Question:
I am just new to html ,and was deigning this page, I want the image to completely cover the background but rather it is showing something like this (pic given).
What should i change so that I can get a complete view (image covering the back ground completely.)
Here is my code.
Thanks in advance.
.html file
'''
<!DOCTYPE html>
<html lang="en">
<head>
<meta charset="UTF-8">
<meta name="viewport" content="width=device-width, initial-scale=1, maximum-scale=1">
<title>Imperial</title>
<meta name="author" content="">
<meta name="description" content="">
<link href='http://fonts.googleapis.com/css?family=Oswald:400,300,700' rel='stylesheet' type='text/css'>
<!--[if IE 7]><link href="css/font-awesome-ie7.min.css" rel="stylesheet" type="text/css" media="screen" /><![endif]-->
<link rel="stylesheet" href="css/font-awesome.min.css">
<link rel="stylesheet" href="css/framework.css">
<link rel="stylesheet" href="css/style.css">
<link rel="stylesheet" href="css/style1.css">
<!--[if lt IE 9]><script src="http://html5shim.googlecode.com/svn/trunk/html5.js"></script><![endif]-->
<!-- Contact Form CSS files -->
<link type="text/css" href="./js-disclaimer/basic.css" rel="stylesheet" media="screen">
<!-- IE6 "fix" for the close png image -->
<!--[if lt IE 7]>
<link type='text/css' href='js-disclaimer/basic_ie.css' rel='stylesheet' media='screen' />
<![endif]-->
<!-- Load jQuery, SimpleModal and Basic JS files -->
<script type="text/javascript" src="./js-disclaimer/jquery.js"></script>
<script type="text/javascript" src="./js-disclaimer/jquery.simplemodal.js"></script>
<script type="text/javascript" src="./js-disclaimer/basic.js"></script>
</head>
<body id="Body" style="zoom: 1;" class="cover">
<a href="#" class="view-background"><i class="icon-eye-close icon-2x"></i></a>
<div class="wrappers" style="background-image:url(./img/waw.jpg);">
<!-- home -->
<div class="main">
<!---- menu area--->
<div class="menu_area"> <img src="./img/logo.png" alt=""> <br>
<ul>
<li class="current"><a href="index.html">Home</a></li>
<li><a href="worldaboveworld.html" title="world">World above the world</a></li>
<li><a href="spaces.html">Spaces</a></li>
<li><a href="safety.html" title="safety">Safety &amp; Security</a></li>
<!----<li><a href="#" onClick="callPage('plan');" title="plan">Plans</a></li>--->
<li><a href="plan.html">Plans</a></li>
<!----<li><a href="location.html" title="location">Location</a></li>--->
<li><a href="location.html">Location</a></li>
<li><a href="enquiry.html" title="enquiry">Enquiry</a></li>
<li><a href="address.html" title="contact">Contact Us</a></li>
<br>
<br>
<li><a href="aboutsdk.html" title="SD">About SD Corp.</a></li>
<li><a href="img/IE Bro20713 copy.pdf">ebrochure</a></li>
<!--<li><a href="IE Bro20713 copy.pdf" target="_blank">E-Brochure</a></li>-->
</ul>
</div>
<div class="content">
<div id="loader"></div>
<ul class="grid blog one-col">
<li class="enquiry" style="height:600px;">
<div class="enquiry">
<h1 style="text-align:center; margin-left:-40px; font-size:large;"><b>Fill in the spaces below</b></h1>
<form onsubmit="return validation();" action="feedback_action.asp" method="post" name="form">
<table cellspacing="5" cellpadding="0" style="margin:10px;" class="c">
<tbody><tr>
<td colspan="2"><table width="100%" cellspacing="0" cellpadding="0" border="0" class="c">
<tbody><tr>
<td>You Are a :&nbsp;&nbsp;</td>
<td><input type="radio" value="buyer" name="youare">&nbsp; Buyer</td>
<td><input type="radio" value="agent" name="youare">&nbsp; Agent</td>
<td><input type="radio" value="other" name="youare">&nbsp; Other</td>
</tr>
<tr>
<td colspan="4">&nbsp;</td>
</tr>
</tbody></table></td>
</tr>
<tr>
<td><label>Name</label></td>
<td><label>Mobile</label></td>
</tr>
<tr>
<td><input type="text" size="32" name="nameinput" id="userInput" value=""></td>
<td><input type="text" size="30" name="mobileinput" id="Phone" value=""></td>
</tr>
<tr>
<td>Address</td>
<td>Landline</td>
</tr>
<tr>
<td rowspan="3"><textarea name="addressinput" cols="26" rows="4"></textarea></td>
<td><input type="text" name="landlineinput" size="30"></td>
</tr>
<tr>
<td>E-mail</td>
</tr>
<tr>
<td><input type="text" name="emailinput" style="" height="20"></td>
</tr>
<tr>
<td>Country</td>
<td>City</td>
</tr>
<tr>
<td><select name="countryinput">
<option selected="selected" value="">Select Country</option>
<option value="United States">United States</option>
<option value="United Kingdom">United Kingdom</option>
<option value="Afghanistan">Afghanistan</option>
<option value="Albania">Albania</option>
<option value="Algeria">Algeria</option>
<option value="American Samoa">American Samoa</option>
<option value="Andorra">Andorra</option>
<option value="Angola">Angola</option>
<option value="Anguilla">Anguilla</option>
<option value="Antarctica">Antarctica</option>
<option value="Antigua and Barbuda">Antigua and Barbuda</option>
<option value="Argentina">Argentina</option>
<option value="Armenia">Armenia</option>
<option value="Aruba">Aruba</option>
<option value="Australia">Australia</option>
<option value="Austria">Austria</option>
<option value="Azerbaijan">Azerbaijan</option>
<option value="Bahamas">Bahamas</option>
<option value="Bahrain">Bahrain</option>
<option value="Bangladesh">Bangladesh</option>
<option value="Barbados">Barbados</option>
<option value="Belarus">Belarus</option>
<option value="Belgium">Belgium</option>
<option value="Belize">Belize</option>
<option value="Benin">Benin</option>
<option value="Bermuda">Bermuda</option>
<option value="Bhutan">Bhutan</option>
<option value="Bolivia">Bolivia</option>
<option value="Bosnia and Herzegovina">Bosnia Herzegovina</option>
<option value="Botswana">Botswana</option>
<option value="Bouvet Island">Bouvet Island</option>
<option value="Brazil">Brazil</option>
<option value="Brunei Darussalam">Brunei Darussalam</option>
<option value="Bulgaria">Bulgaria</option>
<option value="Burkina Faso">Burkina Faso</option>
<option value="Burundi">Burundi</option>
<option value="Cambodia">Cambodia</option>
<option value="Cameroon">Cameroon</option>
<option value="Canada">Canada</option>
<option value="Cape Verde">Cape Verde</option>
<option value="Cayman Islands">Cayman Islands</option>
<option value="Central African Republic">Central African Republic</option>
<option value="Chad">Chad</option>
<option value="Chile">Chile</option>
<option value="China">China</option>
<option value="Christmas Island">Christmas Island</option>
<option value="Colombia">Colombia</option>
<option value="Comoros">Comoros</option>
<option value="Congo">Congo</option>
<option value="Cook Islands">Cook Islands</option>
<option value="Costa Rica">Costa Rica</option>
<option value="Cote D'ivoire">Cote D'ivoire</option>
<option value="Croatia">Croatia</option>
<option value="Cuba">Cuba</option>
<option value="Cyprus">Cyprus</option>
<option value="Czech Republic">Czech Republic</option>
<option value="Denmark">Denmark</option>
<option value="Djibouti">Djibouti</option>
<option value="Dominica">Dominica</option>
<option value="Dominican Republic">Dominican Republic</option>
<option value="Ecuador">Ecuador</option>
<option value="Egypt">Egypt</option>
<option value="El Salvador">El Salvador</option>
<option value="Equatorial Guinea">Equatorial Guinea</option>
<option value="Eritrea">Eritrea</option>
<option value="Estonia">Estonia</option>
<option value="Ethiopia">Ethiopia</option>
<option value="Falkland Islands (Malvinas)">Falkland Islands (Malvinas)</option>
<option value="Faroe Islands">Faroe Islands</option>
<option value="Fiji">Fiji</option>
<option value="Finland">Finland</option>
<option value="France">France</option>
<option value="French Guiana">French Guiana</option>
<option value="French Polynesia">French Polynesia</option>
<option value="Gabon">Gabon</option>
<option value="Gambia">Gambia</option>
<option value="Georgia">Georgia</option>
<option value="Germany">Germany</option>
<option value="Ghana">Ghana</option>
<option value="Gibraltar">Gibraltar</option>
<option value="Greece">Greece</option>
<option value="Greenland">Greenland</option>
<option value="Grenada">Grenada</option>
<option value="Guadeloupe">Guadeloupe</option>
<option value="Guam">Guam</option>
<option value="Guatemala">Guatemala</option>
<option value="Guinea">Guinea</option>
<option value="Guinea-bissau">Guinea-bissau</option>
<option value="Guyana">Guyana</option>
<option value="Haiti">Haiti</option>
<option value="Heard Island and Mcdonald Islands">Heard Island and Mcdonald Islands</option>
<option value="Holy See (Vatican City State)">Holy See (Vatican City State)</option>
<option value="Honduras">Honduras</option>
<option value="Hong Kong">Hong Kong</option>
<option value="Hungary">Hungary</option>
<option value="Iceland">Iceland</option>
<option value="India">India</option>
<option value="Indonesia">Indonesia</option>
<option value="Iran, Islamic Republic of">Iran</option>
<option value="Iraq">Iraq</option>
<option value="Ireland">Ireland</option>
<option value="Israel">Israel</option>
<option value="Italy">Italy</option>
<option value="Jamaica">Jamaica</option>
<option value="Japan">Japan</option>
<option value="Jordan">Jordan</option>
<option value="Kazakhstan">Kazakhstan</option>
<option value="Kenya">Kenya</option>
<option value="Kiribati">Kiribati</option>
<option value="Korea, Democratic People's Republic of">Korea</option>
<option value="Korea, Republic of">Korea</option>
<option value="Kuwait">Kuwait</option>
<option value="Kyrgyzstan">Kyrgyzstan</option>
<option value="Latvia">Latvia</option>
<option value="Lebanon">Lebanon</option>
<option value="Lesotho">Lesotho</option>
<option value="Liberia">Liberia</option>
<option value="Liechtenstein">Liechtenstein</option>
<option value="Lithuania">Lithuania</option>
<option value="Luxembourg">Luxembourg</option>
<option value="Macao">Macao</option>
<option value="Macedonia, The Former Yugoslav Republic of">Macedonia, The Former Yugoslav</option>
<option value="Macedonia, The Former Yugoslav Republic of">Macedonia</option>
<option value="Madagascar">Madagascar</option>
<option value="Malawi">Malawi</option>
<option value="Malaysia">Malaysia</option>
<option value="Maldives">Maldives</option>
<option value="Mali">Mali</option>
<option value="Malta">Malta</option>
<option value="Marshall Islands">Marshall Islands</option>
<option value="Martinique">Martinique</option>
<option value="Mauritania">Mauritania</option>
<option value="Mauritius">Mauritius</option>
<option value="Mayotte">Mayotte</option>
<option value="Mexico">Mexico</option>
<option value="Micronesia, Federated States of">Micronesia</option>
<option value="Moldova, Republic of">Moldova, Republic of</option>
<option value="Monaco">Monaco</option>
<option value="Mongolia">Mongolia</option>
<option value="Montserrat">Montserrat</option>
<option value="Morocco">Morocco</option>
<option value="Mozambique">Mozambique</option>
<option value="Myanmar">Myanmar</option>
<option value="Namibia">Namibia</option>
<option value="Nauru">Nauru</option>
<option value="Nepal">Nepal</option>
<option value="Netherlands">Netherlands</option>
<option value="Netherlands Antilles">Netherlands Antilles</option>
<option value="New Caledonia">New Caledonia</option>
<option value="New Zealand">New Zealand</option>
<option value="Nicaragua">Nicaragua</option>
<option value="Niger">Niger</option>
<option value="Nigeria">Nigeria</option>
<option value="Niue">Niue</option>
<option value="Norfolk Island">Norfolk Island</option>
<option value="Norway">Norway</option>
<option value="Oman">Oman</option>
<option value="Pakistan">Pakistan</option>
<option value="Palau">Palau</option>
<option value="Panama">Panama</option>
<option value="Papua New Guinea">Papua New Guinea</option>
<option value="Paraguay">Paraguay</option>
<option value="Peru">Peru</option>
<option value="Philippines">Philippines</option>
<option value="Pitcairn">Pitcairn</option>
<option value="Poland">Poland</option>
<option value="Portugal">Portugal</option>
<option value="Puerto Rico">Puerto Rico</option>
<option value="Qatar">Qatar</option>
<option value="Reunion">Reunion</option>
<option value="Romania">Romania</option>
<option value="Russian Federation">Russian Federation</option>
<option value="Rwanda">Rwanda</option>
<option value="Saint Helena">Saint Helena</option>
<option value="Saint Lucia">Saint Lucia</option>
<option value="Samoa">Samoa</option>
<option value="San Marino">San Marino</option>
<option value="Saudi Arabia">Saudi Arabia</option>
<option value="Senegal">Senegal</option>
<option value="Serbia and Montenegro">Serbia and Montenegro</option>
<option value="Seychelles">Seychelles</option>
<option value="Sierra Leone">Sierra Leone</option>
<option value="Singapore">Singapore</option>
<option value="Slovakia">Slovakia</option>
<option value="Slovenia">Slovenia</option>
<option value="Solomon Islands">Solomon Islands</option>
<option value="Somalia">Somalia</option>
<option value="South Africa">South Africa</option>
<option value="Spain">Spain</option>
<option value="Sri Lanka">Sri Lanka</option>
<option value="Sudan">Sudan</option>
<option value="Suriname">Suriname</option>
<option value="Swaziland">Swaziland</option>
<option value="Sweden">Sweden</option>
<option value="Switzerland">Switzerland</option>
<option value="Taiwan, Province of China">Taiwan</option>
<option value="Tajikistan">Tajikistan</option>
<option value="Tanzania, United Republic of">Tanzania</option>
<option value="Thailand">Thailand</option>
<option value="Timor-leste">Timor-leste</option>
<option value="Togo">Togo</option>
<option value="Tokelau">Tokelau</option>
<option value="Tonga">Tonga</option>
<option value="Trinidad and Tobago">Trinidad and Tobago</option>
<option value="Tunisia">Tunisia</option>
<option value="Turkey">Turkey</option>
<option value="Turkmenistan">Turkmenistan</option>
<option value="Tuvalu">Tuvalu</option>
<option value="Uganda">Uganda</option>
<option value="Ukraine">Ukraine</option>
<option value="United Arab Emirates">United Arab Emirates</option>
<option value="United Kingdom">United Kingdom</option>
<option value="United States">United States</option>
<option value="Uruguay">Uruguay</option>
<option value="Uzbekistan">Uzbekistan</option>
<option value="Vanuatu">Vanuatu</option>
<option value="Venezuela">Venezuela</option>
<option value="Viet Nam">Viet Nam</option>
<option value="Virgin Islands, British">British</option>
<option value="Virgin Islands, U.S.">U.S.</option>
<option value="Wallis and Futuna">Wallis and Futuna</option>
<option value="Western Sahara">Western Sahara</option>
<option value="Yemen">Yemen</option>
<option value="Zambia">Zambia</option>
<option value="Zimbabwe">Zimbabwe</option>
</select></td>
<td><input type="text" name="cityinput" size="20"></td>
</tr>
<tr>
<td>&nbsp;</td>
<td>
<input type="submit" id="submit" value="Submit" name="submit"></td>
</tr>
</tbody></table>
</form>
</div>
</li>
</ul>
</div>
</div>
</div>
<div class="footer" id="basic-modal" style="color:#000000;">&copy SDCPL 2013. All Rights Reserved&nbsp;&nbsp;|&nbsp;&nbsp;<a href="#" class="basic">Disclaimer</a></div>
<!-- modal content -->
<div id="basic-modal-content">
<h3>Disclaimer</h3>
<p>The content depicted herein is for general information and purely conceptual and is not legal offering nor will it be part of any binding document. The Developer reserves the right to delete, modify or supplement the content at any time for any reason without prior notification.</p>
</div>
</div>
<!--LOAD SCRIPTS-->
<script src="js/jquery.js" type="text/javascript"></script>
<script src="js/plugins.js" type="text/javascript"></script>
<script src="js/custom.js" type="text/javascript"></script>
</body>
</html>
'''
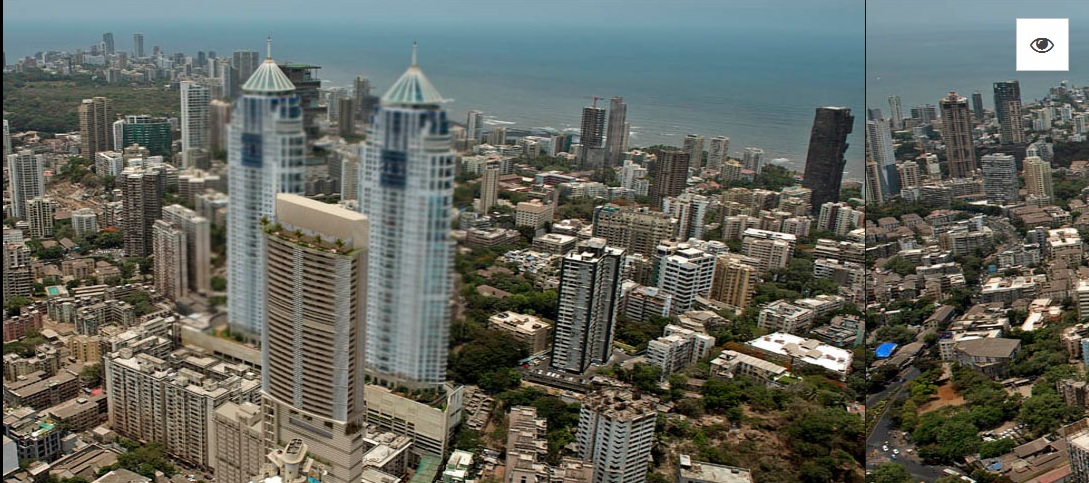
Answer: For , add this style to your page using 'background-size:cover;':
'''
<style>
html {
background: url(YOUR IMAGE URL HERE) no-repeat center center fixed;
-webkit-background-size: cover;
-moz-background-size: cover;
-o-background-size: cover;
background-size: cover;
/* IE 9 and under*/
filter: progid:DXImageTransform.Microsoft.AlphaImageLoader(src='.myBackground.jpg', sizingMethod='scale');
-ms-filter: "progid:DXImageTransform.Microsoft.AlphaImageLoader(src='myBackground.jpg', sizingMethod='scale')";
}
</style>
'''
If necessary, here is a solution:
CSS:
'''
.bg {
position: fixed;
top: -50%;
left: -50%;
width: 200%;
height: 200%;
}
.bg img {
position: absolute;
top: 0;
left: 0;
right: 0;
bottom: 0;
margin: auto;
min-width: 50%;
min-height: 50%;
width: auto;
height: auto;
}
'''
Body HTML:
'''
<div class="bg">
<img src="YOUR IMAGE URL HERE" alt="">
</div>
'''